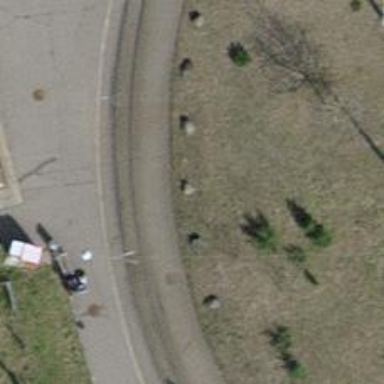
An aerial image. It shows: Block barrier.